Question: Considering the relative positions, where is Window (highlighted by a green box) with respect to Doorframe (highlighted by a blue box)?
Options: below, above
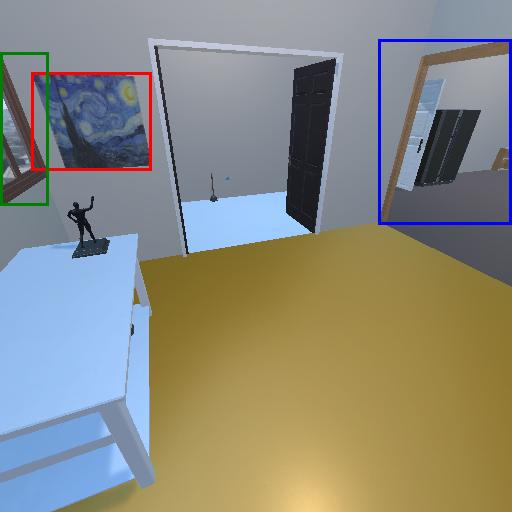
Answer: below